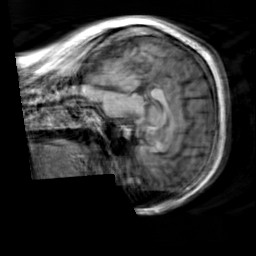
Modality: T1w
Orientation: sagittal
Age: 29
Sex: female
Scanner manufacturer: siemens
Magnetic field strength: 3 T
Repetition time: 2.3 s
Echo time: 0.00303 s